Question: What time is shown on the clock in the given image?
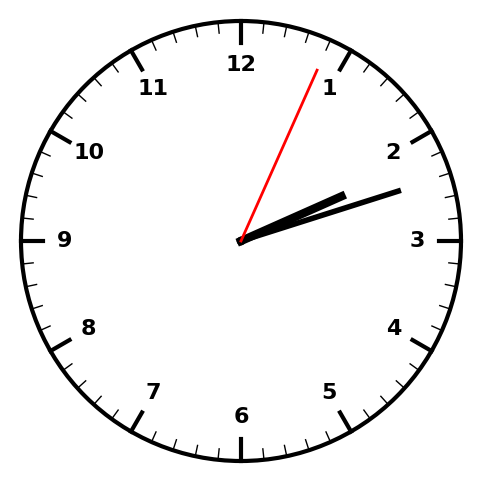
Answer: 02:12:04